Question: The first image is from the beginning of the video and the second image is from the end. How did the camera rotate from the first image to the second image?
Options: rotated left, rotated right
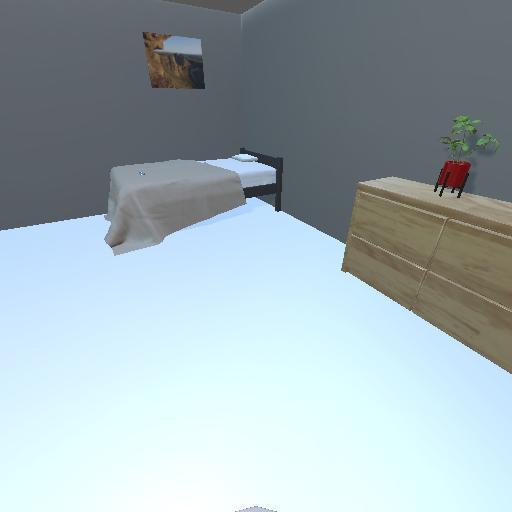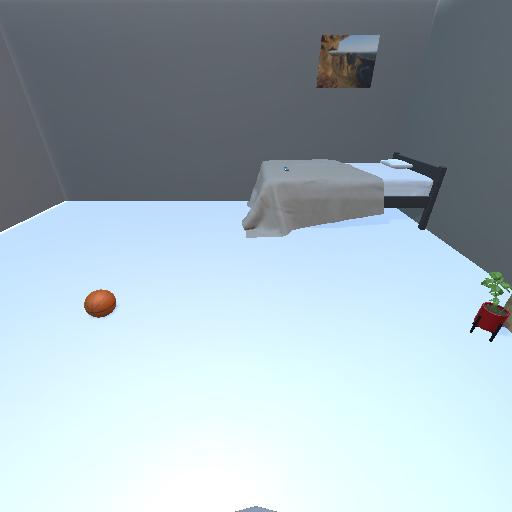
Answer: rotated left